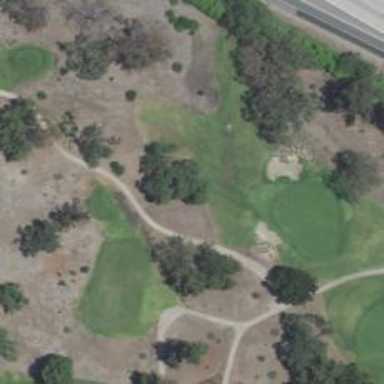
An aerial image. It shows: View of golf hole.